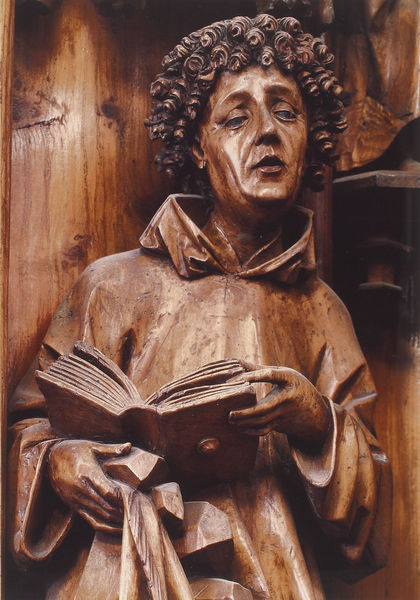
Titel: Kefermarkt, Hochaltar der Pfarrkirche St. Wolfgang
Künstler: Meister von Kefermarkt
Standort: Kefermarkt, Pfarrkirche St. Wolfgang (EU - AUT)
Schlagwörter: hand, mann, schatten, braun, finger, holz, licht, mund, nase, blick, arme, augen, bibel, falten, gesicht, halten, kragen, steine, hände, kirche, figur, gewand, haare, kutte, mantel, lippe, lippen, locken, sack, skulptur, statue, relief, gestühl, sprechen, lesen, buch, schnitzerei, junger mann, mönch, mönche, leser, brocken, buchseiten, geschnitzt, kapuze, stephanus, singe, singend, jhände, kutzte